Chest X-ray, PA view. Patient: 29 years old, sex F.
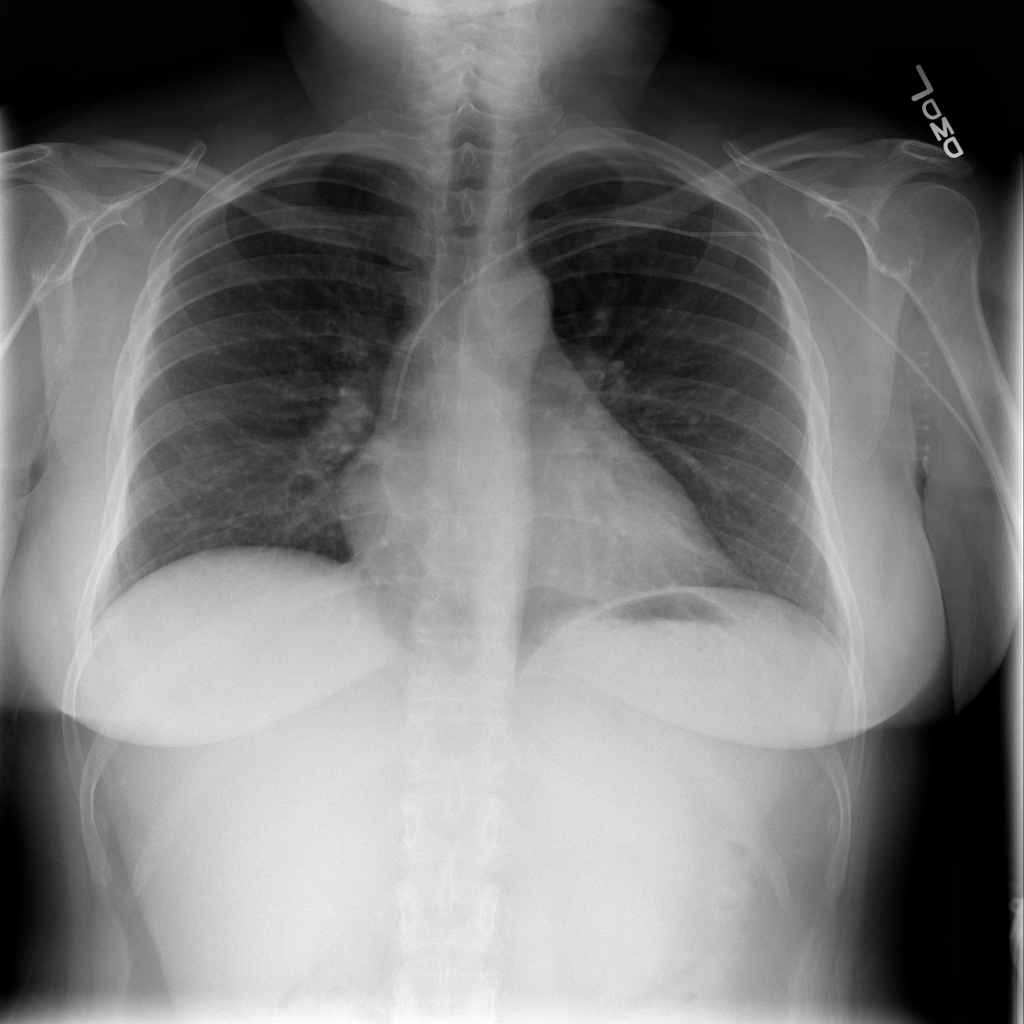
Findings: No Finding